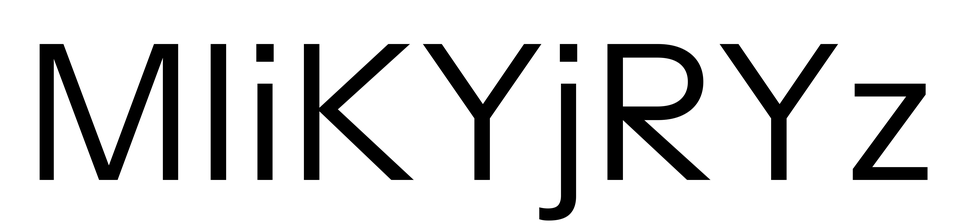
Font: InstrumentSans_Regular